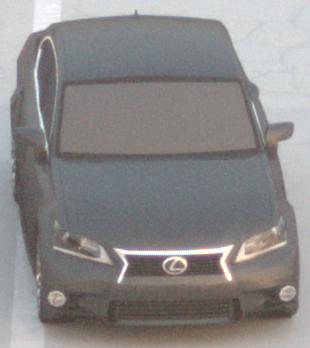
Make: Lexus
Model: GS 250
Detailed model: GS (L10)
Model produced from: 2012/06
Model produced until: 2013/12
Doors: 4
Color: gray
Road condition: dry road
Daytime: dawn
Contrast: low contrast